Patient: sex M, age 61
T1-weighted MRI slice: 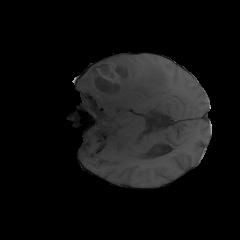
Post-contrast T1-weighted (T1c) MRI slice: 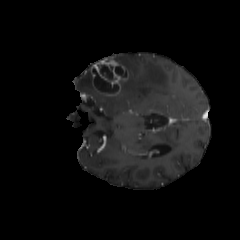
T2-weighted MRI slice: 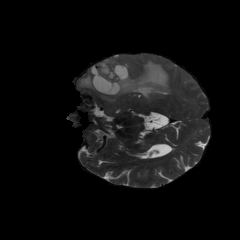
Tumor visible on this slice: yes
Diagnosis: Glioblastoma, IDH-wildtype
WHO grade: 4